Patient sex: M
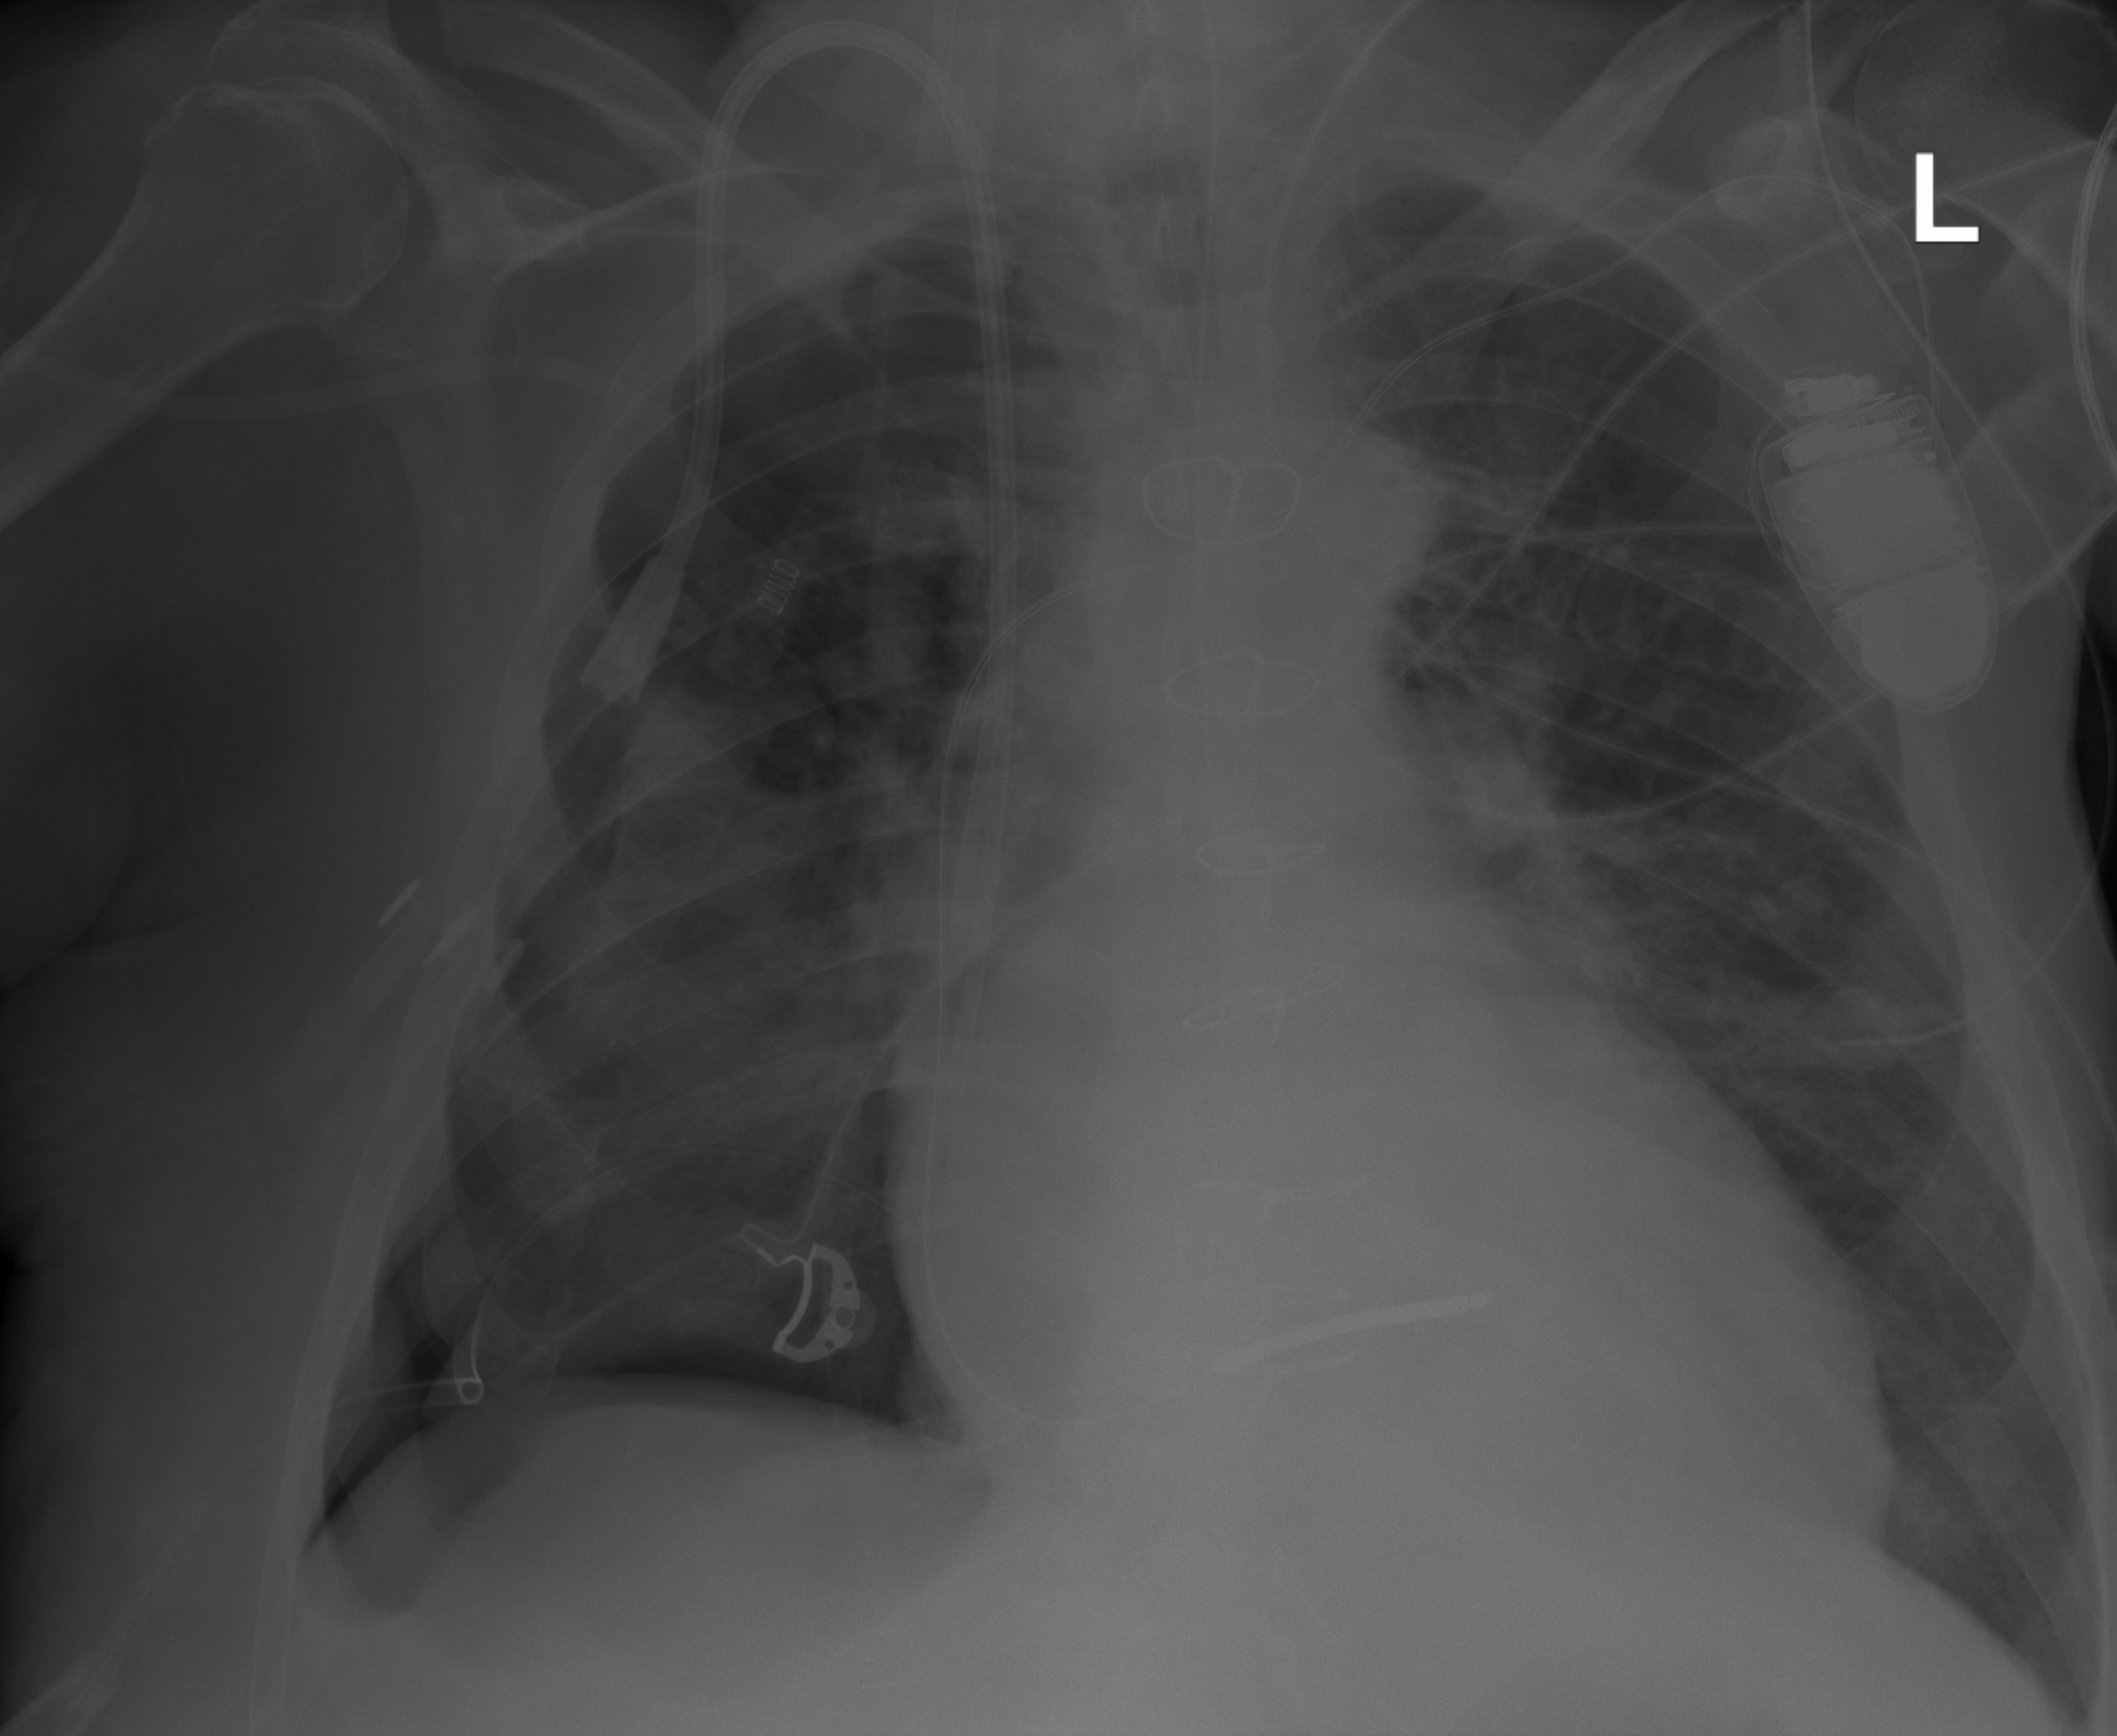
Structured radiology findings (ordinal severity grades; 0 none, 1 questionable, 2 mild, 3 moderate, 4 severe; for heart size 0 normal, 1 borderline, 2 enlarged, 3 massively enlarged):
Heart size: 2
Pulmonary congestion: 2
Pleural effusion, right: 0
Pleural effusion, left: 0
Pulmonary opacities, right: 0
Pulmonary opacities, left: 0
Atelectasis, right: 2
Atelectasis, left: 0